Interaction volume radius: 5 \u00c5
Interaction volume height: 50 \u00c5
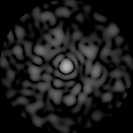
Disorder parameter: 0.8345